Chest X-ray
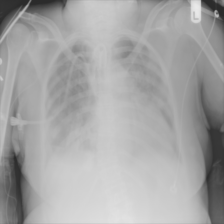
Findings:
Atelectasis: negative
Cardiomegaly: negative
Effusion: negative
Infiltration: positive
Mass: negative
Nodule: negative
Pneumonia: negative
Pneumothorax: negative
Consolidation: negative
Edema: negative
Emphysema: negative
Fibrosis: negative
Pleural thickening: negative
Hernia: negative